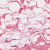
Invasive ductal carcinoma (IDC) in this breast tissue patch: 0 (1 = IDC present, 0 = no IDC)